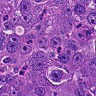
Metastatic tissue present: yes